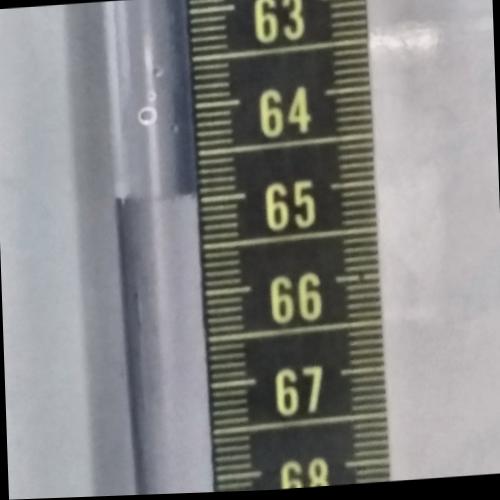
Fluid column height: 64.9 cm